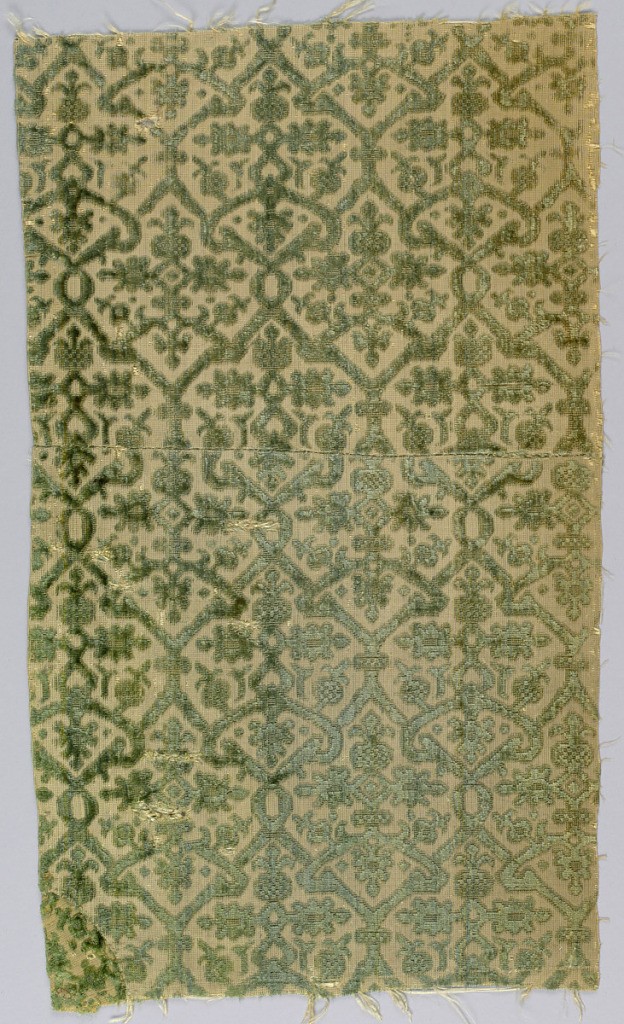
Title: Fragments
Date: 16th century
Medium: silk Technique: cut and uncut supplementary warp pile (velvet) in a woven foundation
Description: Two small fragments of green velvet with cut and uncut pile on a cream-colored ground. Pattern is an intertwined lattice enclosing small-scale stylized plant design.